Question: Suppose I have an list of 'bucket's. (Each bucket has a 'size' property.) Suppose I have a quantity 'Q' that I must distribute across the list of buckets as evenly as possible ( minimize the maximum).
If the buckets were in increasing size, then the solution would be obvious: fully fill each bucket, say 'buckets[i]', until 'Q/(buckets.length-i) <= buckets[i]->size', and then fill the remaining buckets with that same quantity, 'Q/(buckets.length-i)', as illustrated:

I can only think of iterating like this (pseudocode):
'''
while Q > 0
for i in 0..buckets.length-1
q = Q/(buckets.length-i)
if q > buckets[i]->size
q = buckets[i]->size
buckets[i]->fill(q)
Q -= q
'''
But I'm not sure if there's a better way, or if sorting the list would be more efficient.
(The actual problem I face has more to it, this "unsorted" list is actually sorted by a separate property "rank", which determines which buckets would get the extra fills when quantities don't divide evenly, etc. So, for example, to use the method, I'd sort the list by bucket size and rank. But knowing an answer to this would help me figure out the rest.)
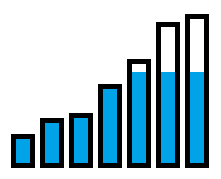
Answer: In one step, you start with n unsorted buckets of finite capacity, k infinite buckets (you store k, not a list of those, and at the first iteration k=0), and an amount of water w. In O(n) time, we are going to reduce the problem to another instance with n', k', w' where n' < c * n for a constant c < 1. Iterating this procedure will solve the problem (once n is a constant, you can solve it in constant time) in linear time: n+c*n+c^2*n+...=O(n).
Among all n finite capacities, pick the median (i.e. pick one such that half of the capacities are higher and half are lower). This can be done in O(n) time (selection algorithm). Compute the sum of 1) the lower capacities and 2) the median capacity multiplied by the number of buckets of higher capacity (including the infinite ones).
If that's less than w, you know you will need to fill the buckets higher, so in particular all the lower capacity buckets will be filled. Remove them, remove the sum of their capacities from w, and you are done for this iteration, n'=n/2.
If on the other hand the sum is larger than w, you know that no bucket will be filled to the median capacity or higher. All buckets of higher capacity can thus be removed and their number added to the number of infinite buckets. w remains unchanged. Again, n'=n/2, and we are done.
A few easy details are skipped (in particular how to handle the case where many buckets have exactly the same capacity) to keep it short. You also need some cleanup at the end, once you know the right level of water, to set it for each "infinite" (i.e. non-full) bucket.